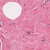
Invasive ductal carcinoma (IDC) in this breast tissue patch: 0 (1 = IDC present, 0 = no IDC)